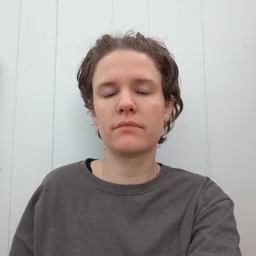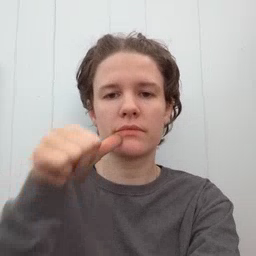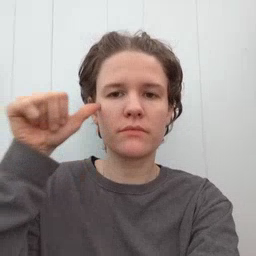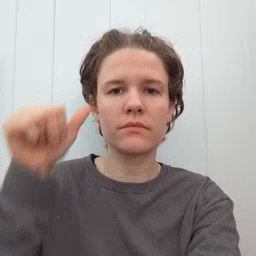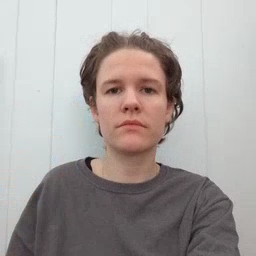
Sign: yesterday